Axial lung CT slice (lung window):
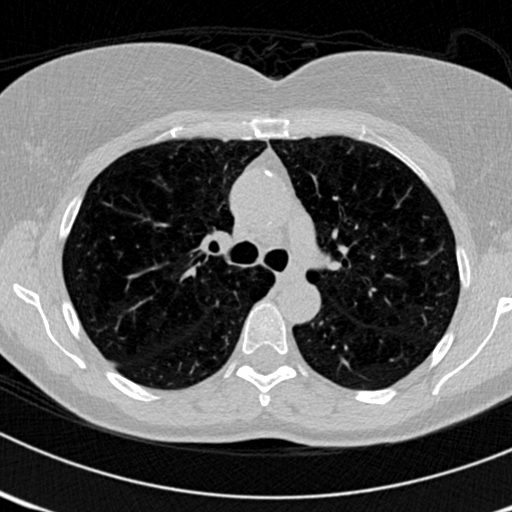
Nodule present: no